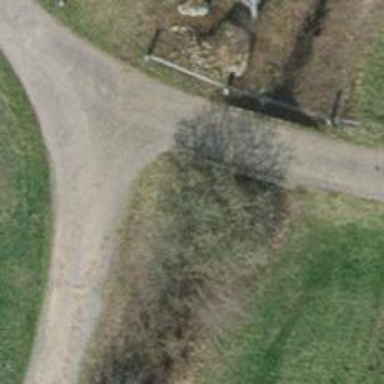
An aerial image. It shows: Paved track running over bridge with grade1 tracktype.